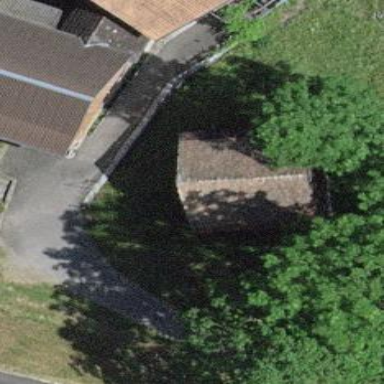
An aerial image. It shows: Farm auxiliary building.